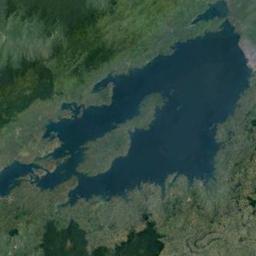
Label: lake